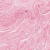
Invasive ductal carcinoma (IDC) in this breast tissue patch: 0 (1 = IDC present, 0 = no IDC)